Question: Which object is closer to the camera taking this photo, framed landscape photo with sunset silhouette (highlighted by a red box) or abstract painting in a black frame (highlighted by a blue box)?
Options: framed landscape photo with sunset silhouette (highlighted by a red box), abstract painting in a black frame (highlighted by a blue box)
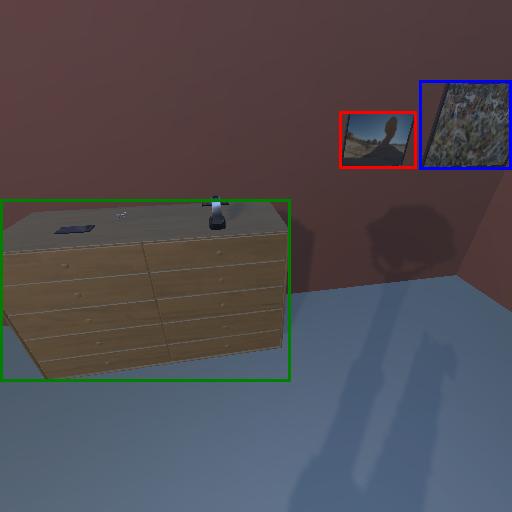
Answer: framed landscape photo with sunset silhouette (highlighted by a red box)